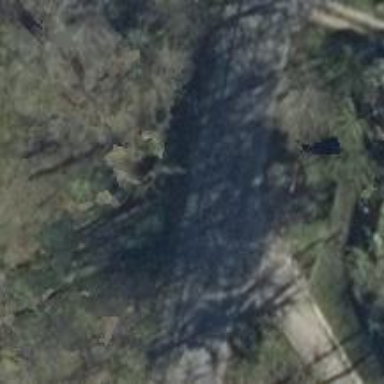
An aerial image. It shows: Secondary road.